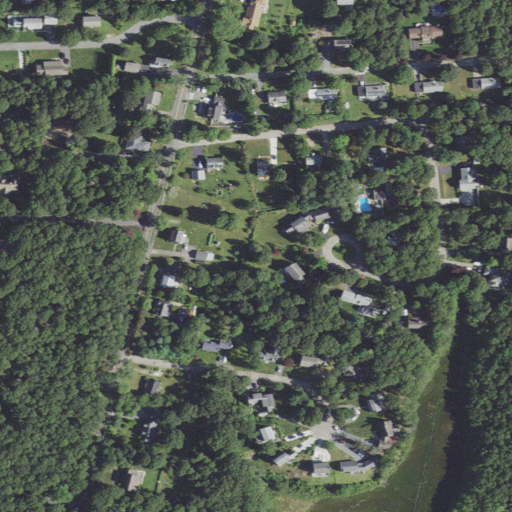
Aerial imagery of cape in Massachusetts named Davis Neck containing low intensity development, medium intensity development, open development, mixed forest, herbaceous wetlands, evergreen forest, and deciduous forest